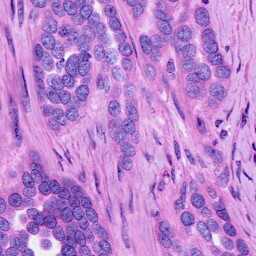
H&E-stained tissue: Ovarian